高三 · 度量几何学
15. 如图, 圆 $O$ 的直径 $A B=6, C$ 为圆周上一点, $B C=3$, 过点 $C$ 作圆的切线 $l$, 过点 $A$ 作 $l$ 的垂线 $\mathrm{AD}$,垂足为点 $\mathrm{D}$, 则线段 $\mathrm{CD}$ 的长为 \$ \qquad \$ .

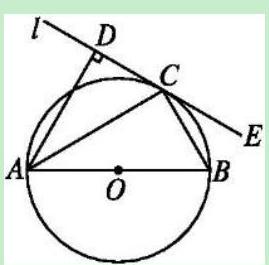
答案: $\frac{3 \sqrt{3}}{2}$
解析: : 解答: $\because$ 直线 $l$ 是圆 $\mathrm{O}$ 的切线, $\therefore \angle \mathrm{ACD}=\angle \mathrm{ABC}$,

$\angle \mathrm{BCE}=\angle \mathrm{BAC}$. 又 $\mathrm{AB}$ 是直径, $\therefore \mathrm{AC} \perp \mathrm{BC}$.

$\because \mathrm{BC}=3, \mathrm{AB}=6, \therefore \angle \mathrm{ABC}=60^{\circ} \therefore \mathrm{AC}=3 \sqrt{3}$.

又 $\angle \mathrm{ACD}=\angle \mathrm{ABC}, \therefore \angle \mathrm{ACD}=60^{\circ}$.

又 $\mathrm{AD} \perp \mathrm{l}, \therefore \mathrm{CD}=\mathrm{AC} \cos 60^{\circ}=\frac{3 \sqrt{3}}{2}$.

分析: 本题主要考查了弦切角的性质, 解决问题的关键是根据弦切角的性质结合所给条件分析计算即可